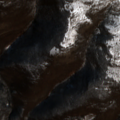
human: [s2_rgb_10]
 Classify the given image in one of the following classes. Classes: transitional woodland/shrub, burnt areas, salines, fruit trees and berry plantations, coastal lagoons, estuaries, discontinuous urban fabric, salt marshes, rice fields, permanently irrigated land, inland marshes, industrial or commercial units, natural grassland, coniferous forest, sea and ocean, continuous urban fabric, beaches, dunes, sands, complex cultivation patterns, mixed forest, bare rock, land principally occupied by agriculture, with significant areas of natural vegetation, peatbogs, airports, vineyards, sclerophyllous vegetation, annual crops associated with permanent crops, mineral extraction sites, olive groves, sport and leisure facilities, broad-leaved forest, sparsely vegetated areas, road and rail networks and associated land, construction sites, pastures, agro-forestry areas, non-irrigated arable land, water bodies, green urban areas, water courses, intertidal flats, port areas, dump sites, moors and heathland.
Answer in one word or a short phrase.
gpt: broad-leaved forest, natural grassland